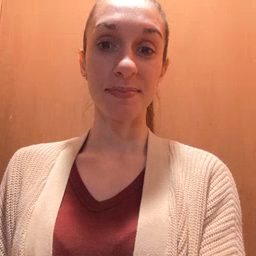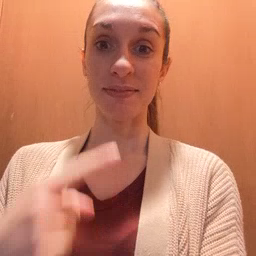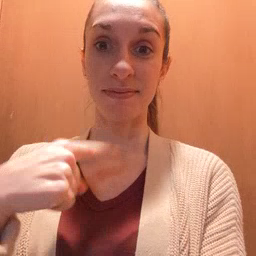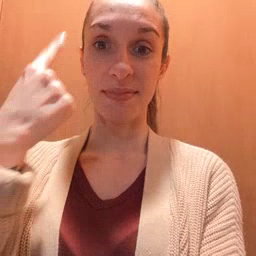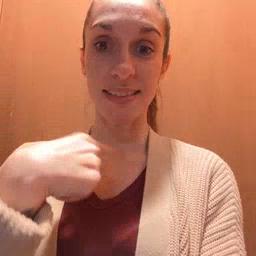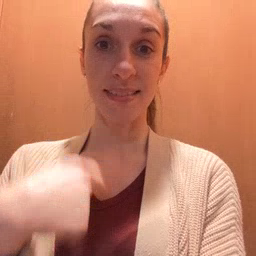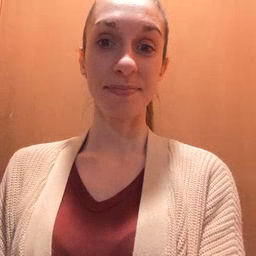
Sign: face